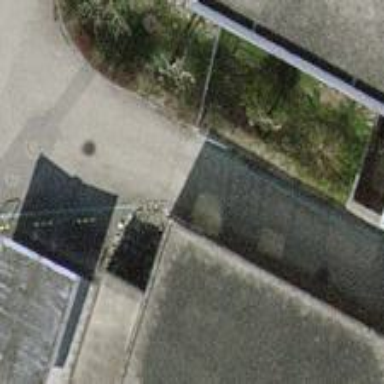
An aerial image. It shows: Gate.